Aerial crown-view tile of a tropical tree (Barro Colorado Island, Panama), acquired 20250217:
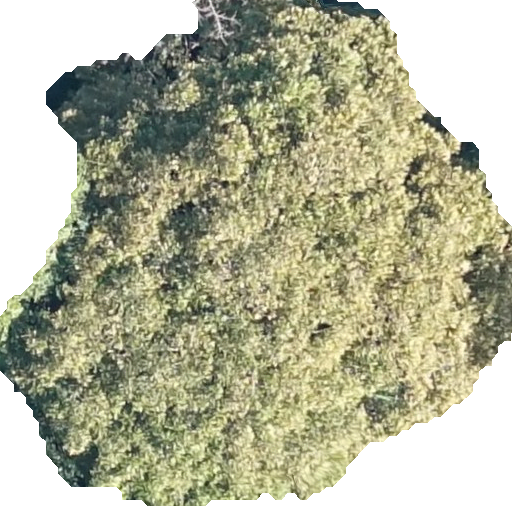
Species: Dipteryx oleifera
GBIF accepted scientific name: Dipteryx oleifera
Crown area: 288.747 m²